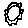
Label: sun